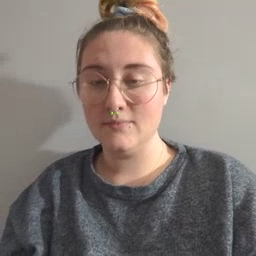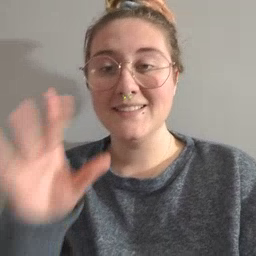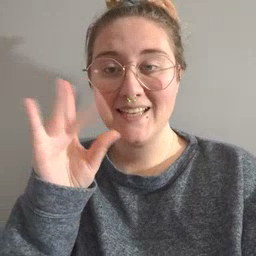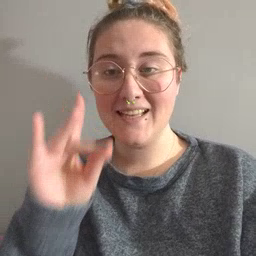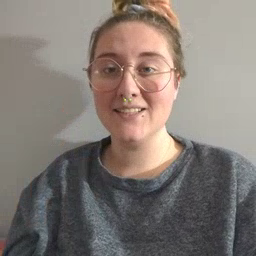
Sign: sticky